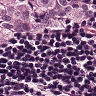
Metastatic tissue present: yes